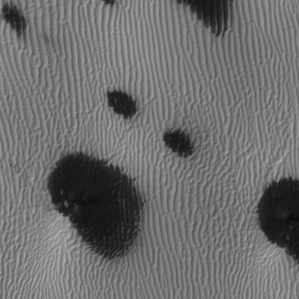
Label: frost